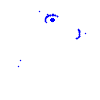
Particle: electron